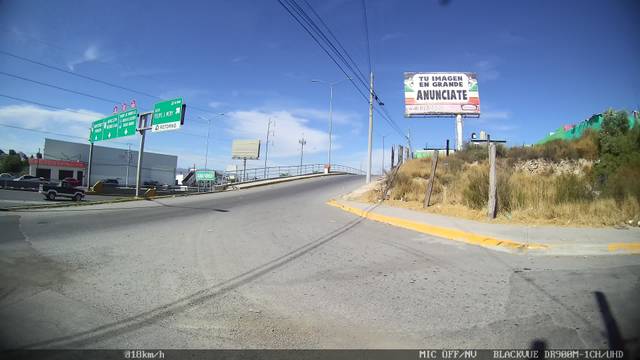
Region: Mexico
Coordinates: 25.396, -100.989